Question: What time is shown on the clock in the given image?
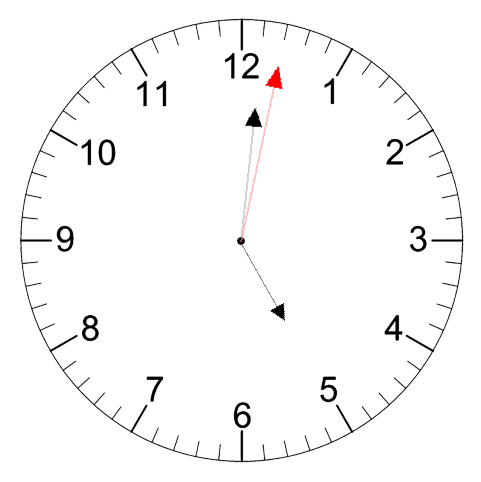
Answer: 05:01:02